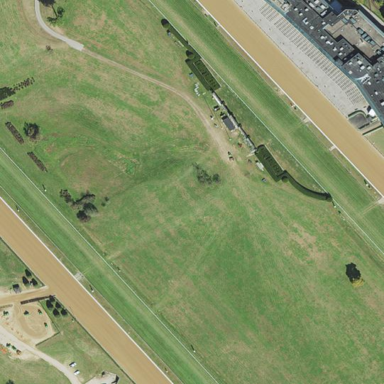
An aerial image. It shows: Grass track for horse racing on leisure land.